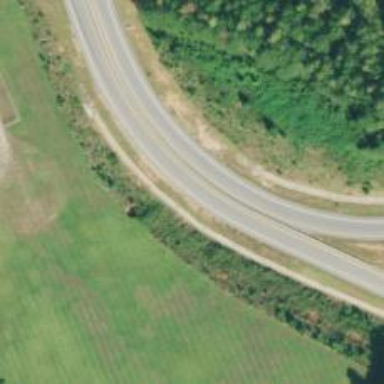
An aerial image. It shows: Trunk link highway with asphalt surface.